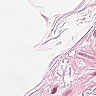
Metastatic tissue present: no